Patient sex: F
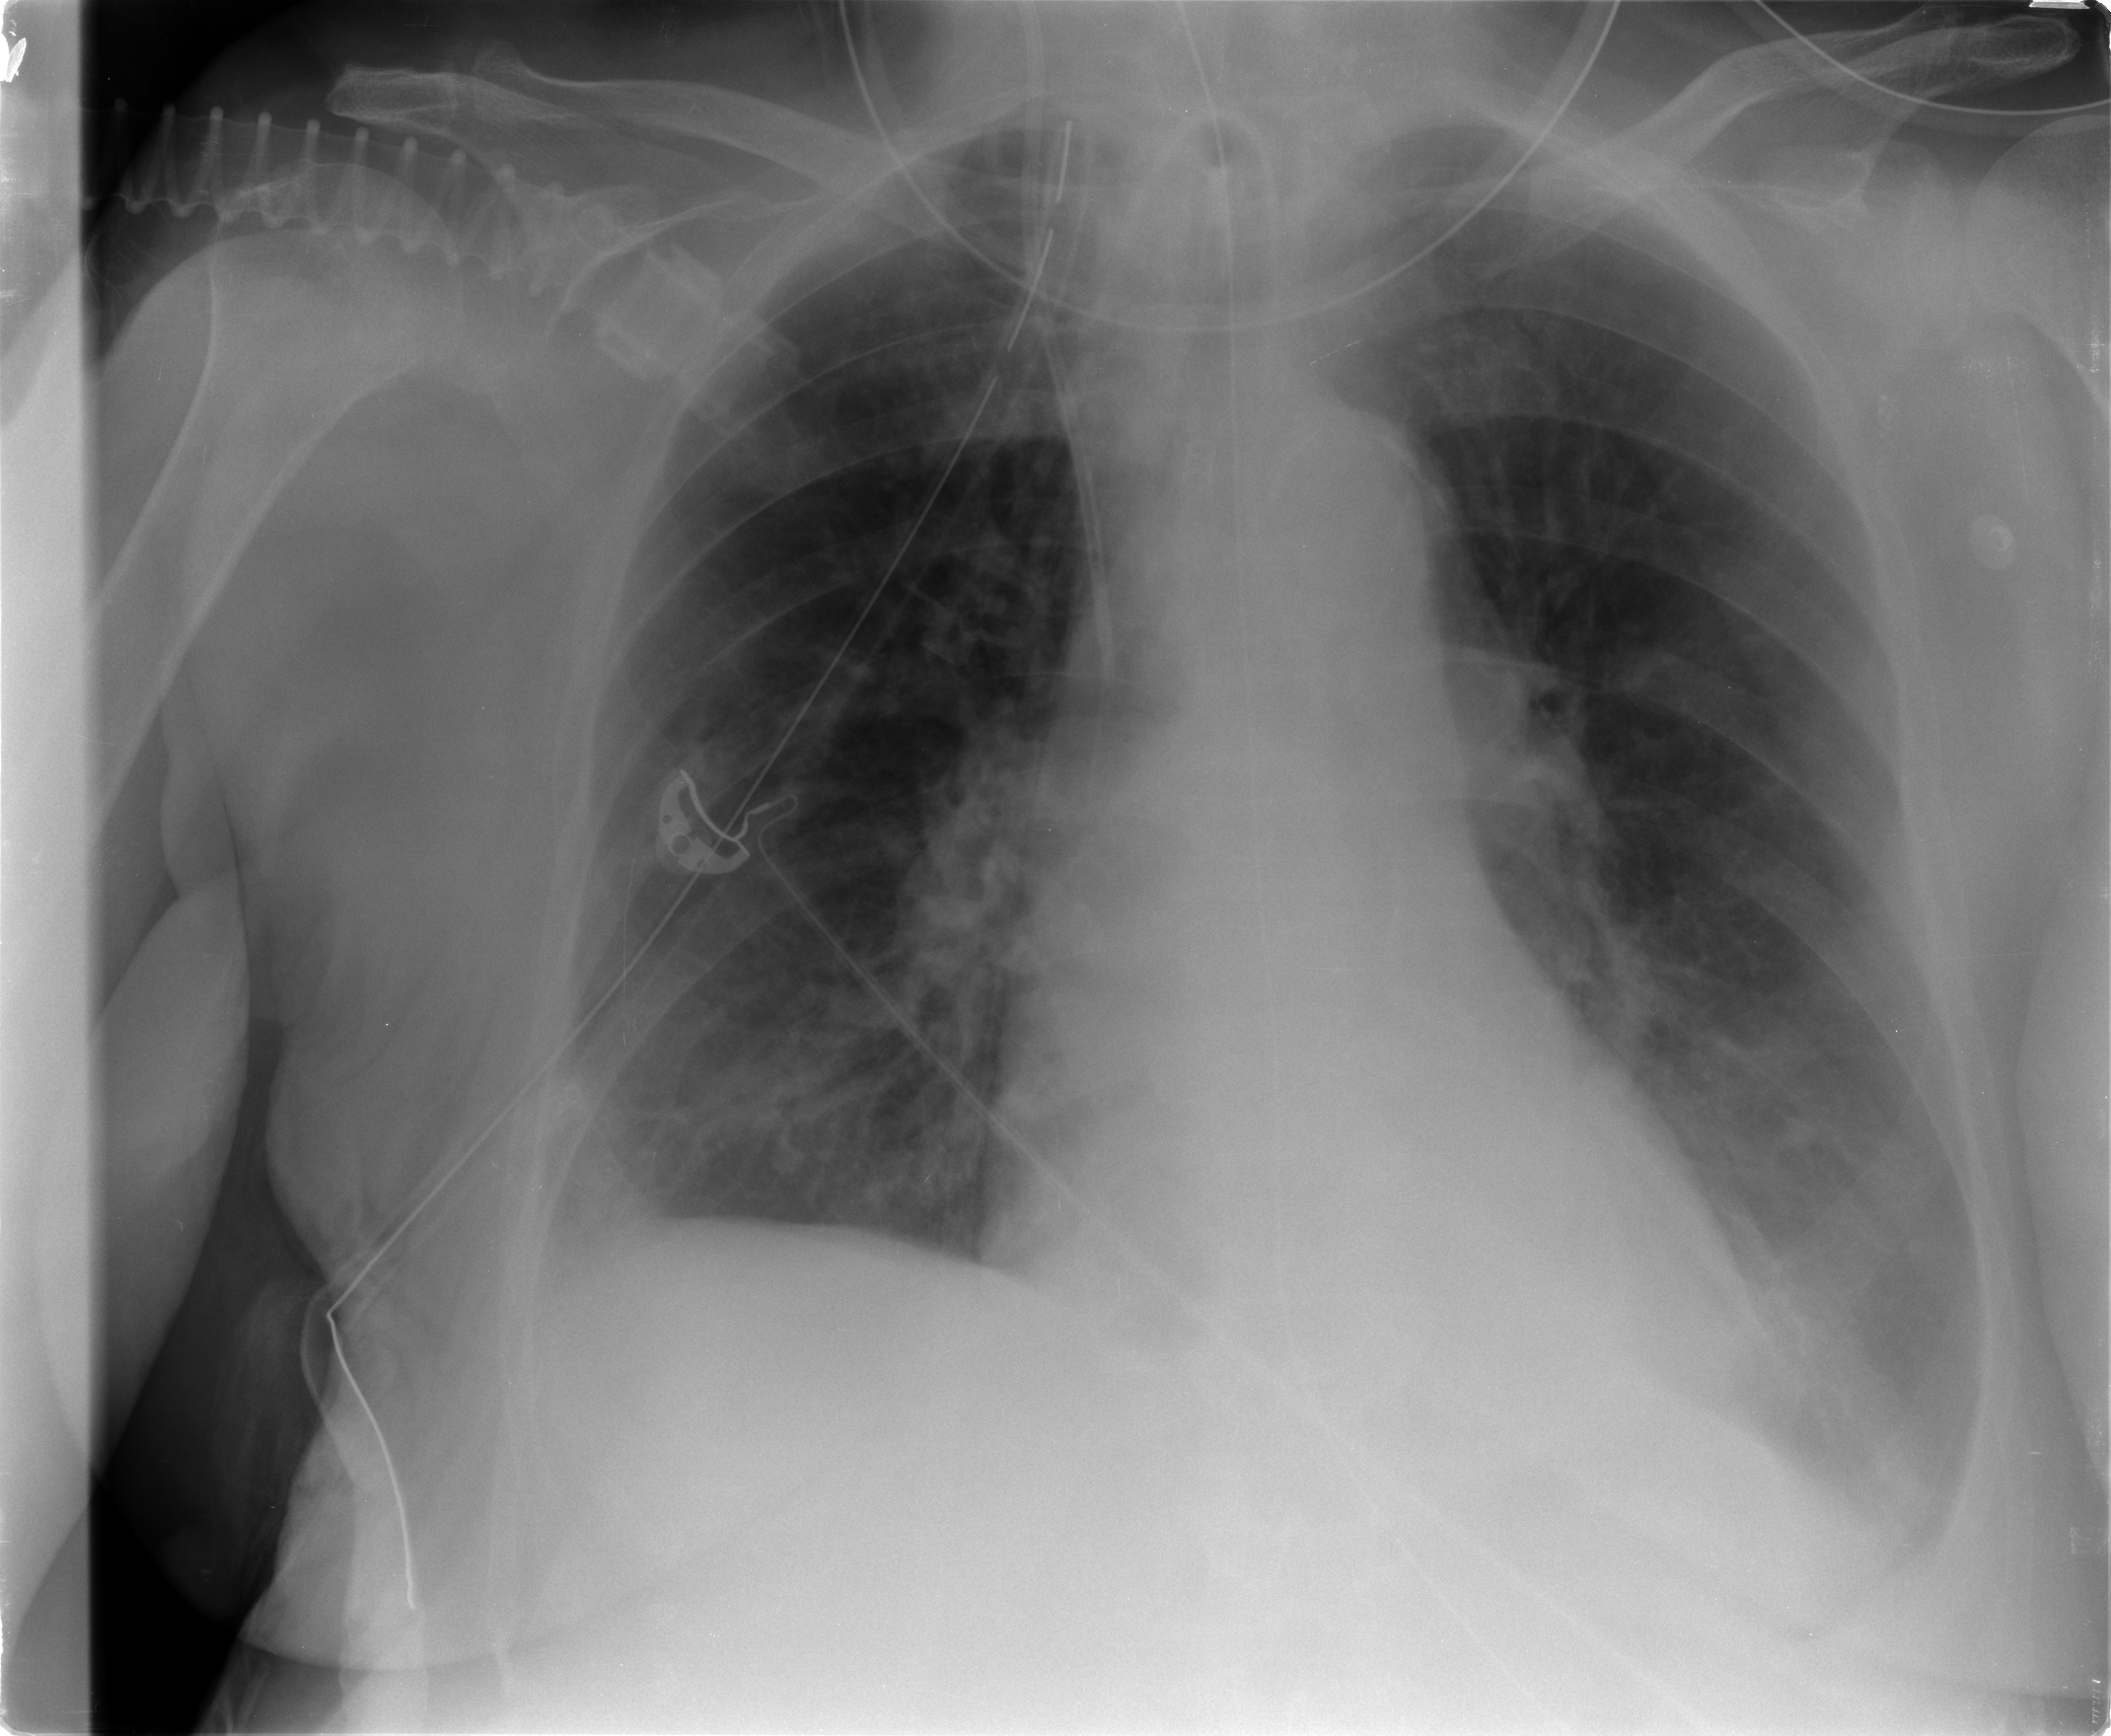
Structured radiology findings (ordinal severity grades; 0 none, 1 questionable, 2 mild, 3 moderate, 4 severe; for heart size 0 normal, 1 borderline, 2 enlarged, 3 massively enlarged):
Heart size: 1
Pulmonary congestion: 1
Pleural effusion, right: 1
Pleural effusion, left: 2
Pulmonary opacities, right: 2
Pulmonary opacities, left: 1
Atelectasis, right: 2
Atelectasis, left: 0